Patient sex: M
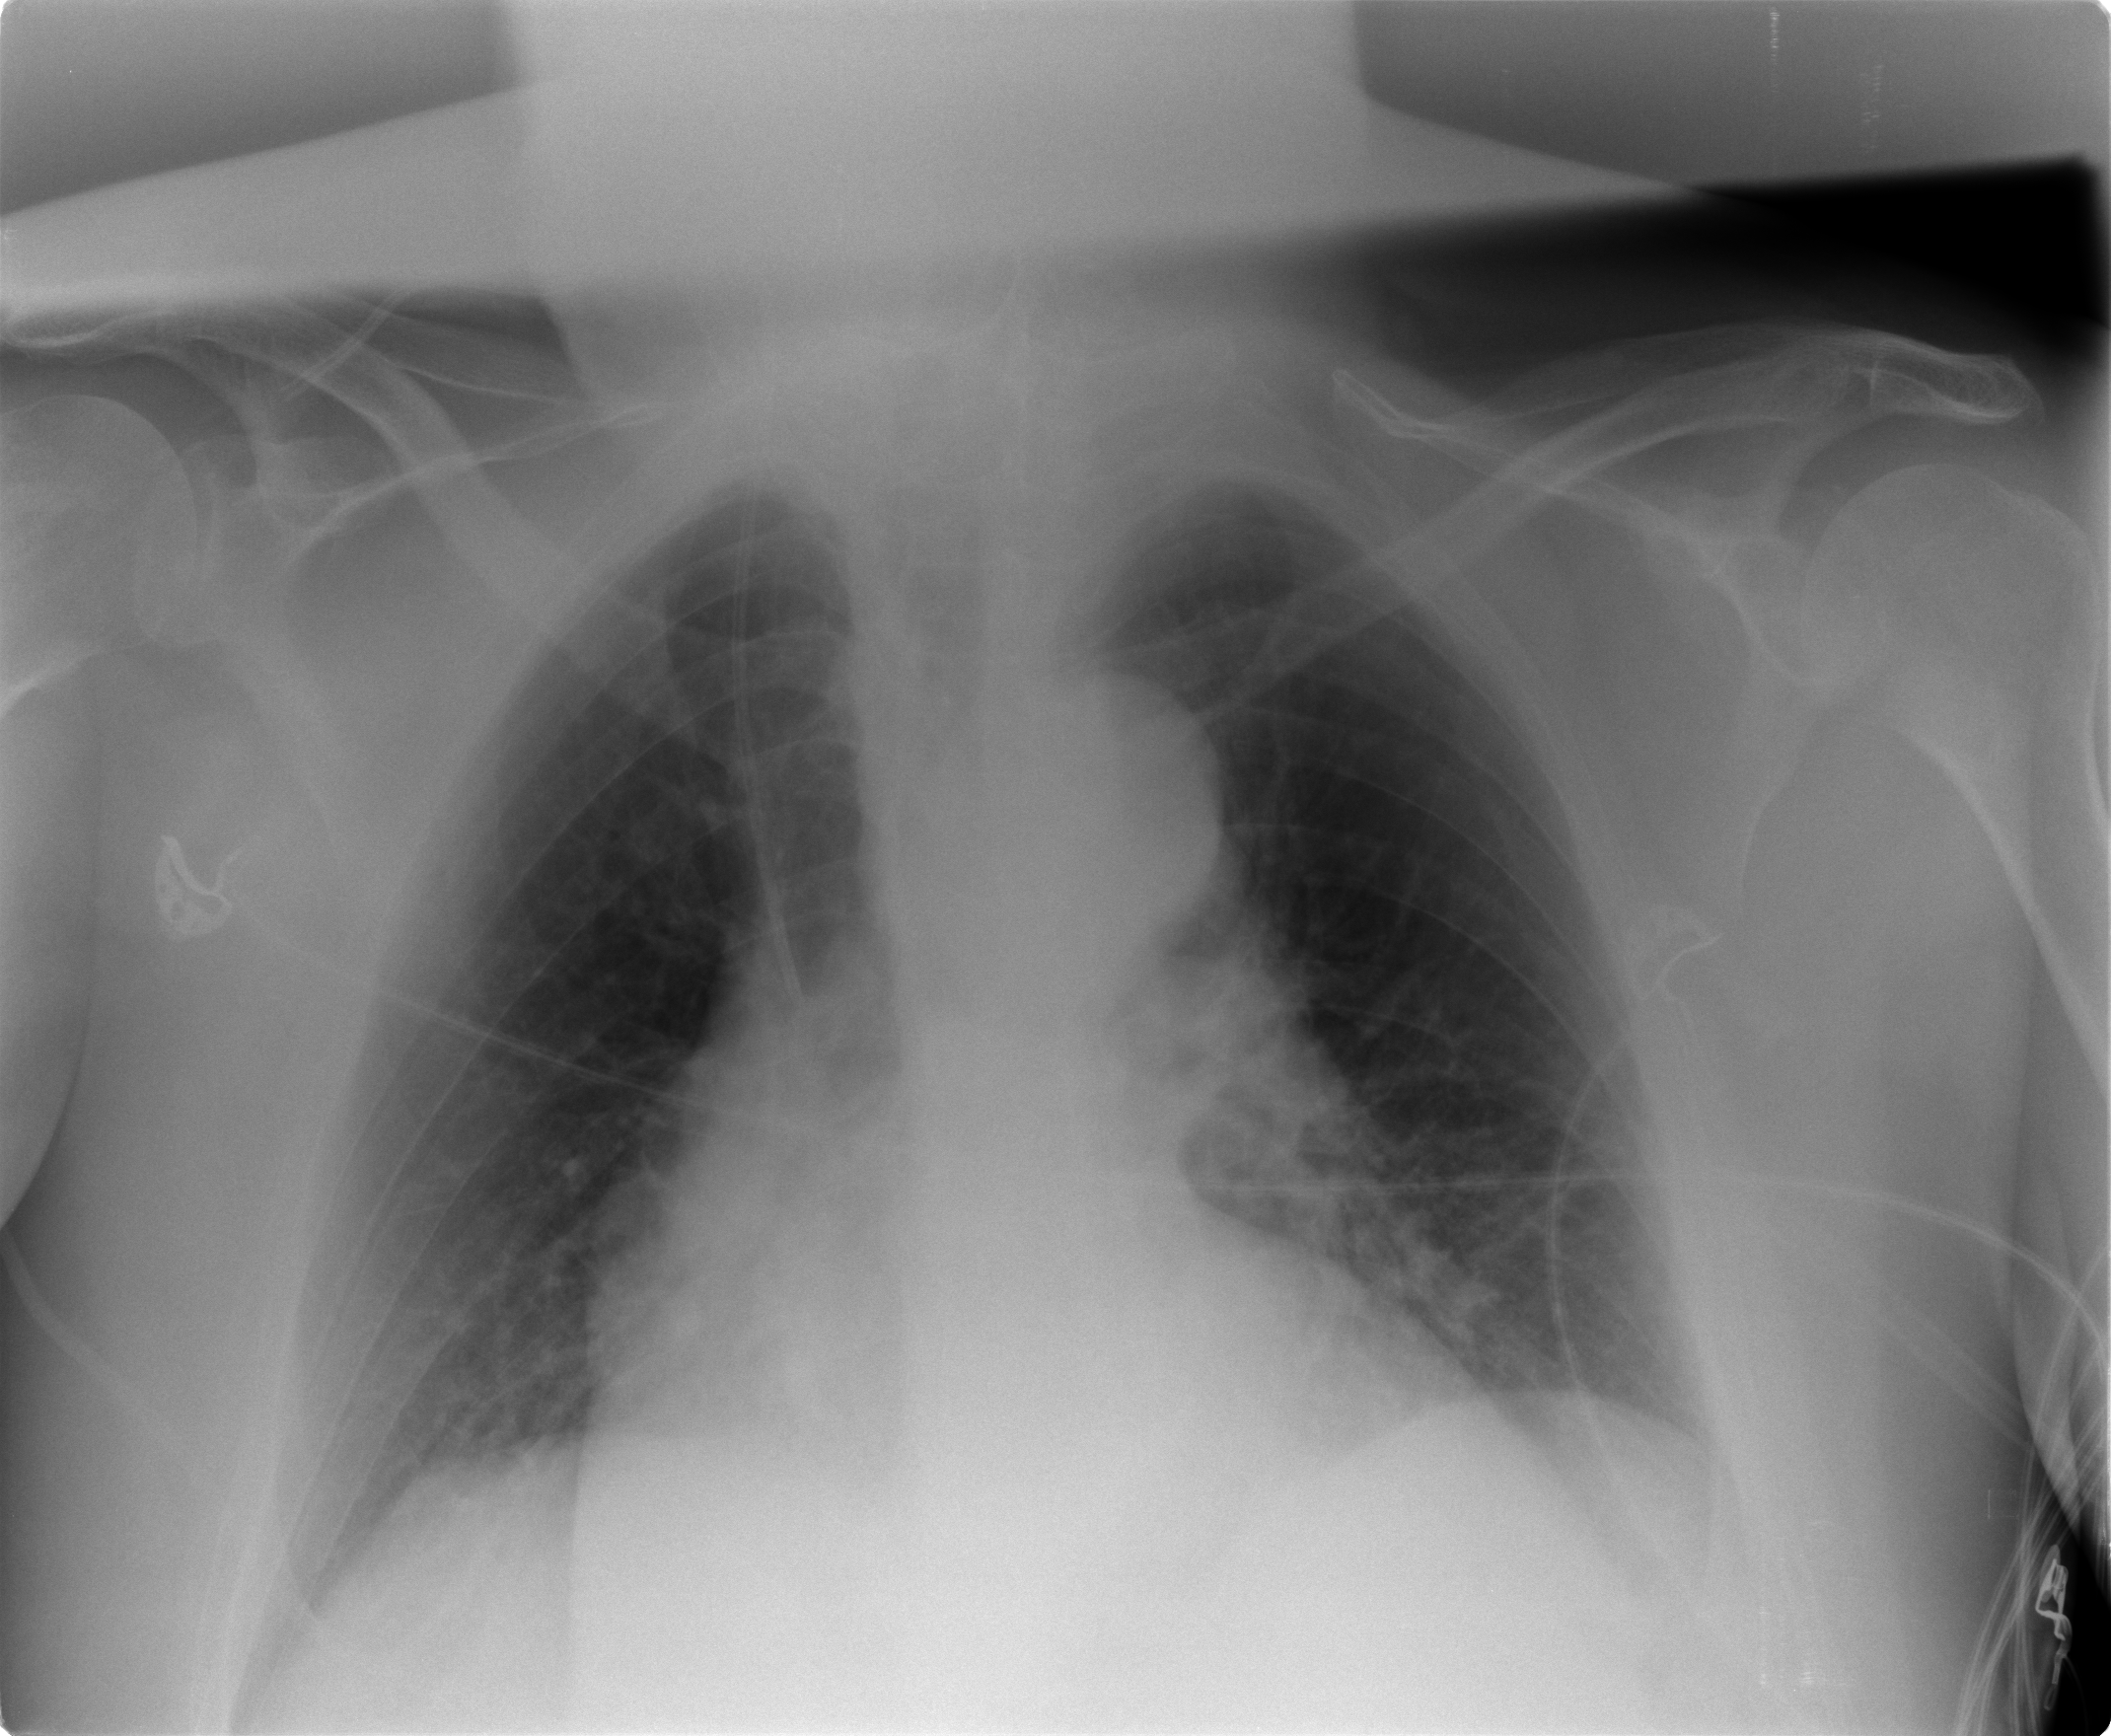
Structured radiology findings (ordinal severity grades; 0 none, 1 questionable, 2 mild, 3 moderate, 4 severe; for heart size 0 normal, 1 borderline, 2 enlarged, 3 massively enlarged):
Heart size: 2
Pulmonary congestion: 0
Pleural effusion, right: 0
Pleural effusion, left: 0
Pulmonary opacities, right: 0
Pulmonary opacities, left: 0
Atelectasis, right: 2
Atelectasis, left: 2